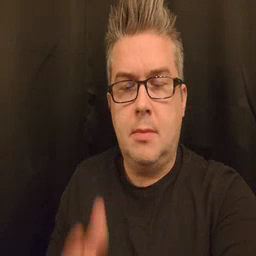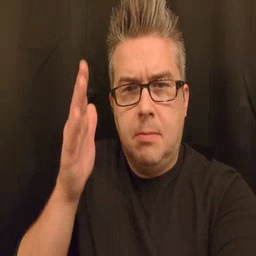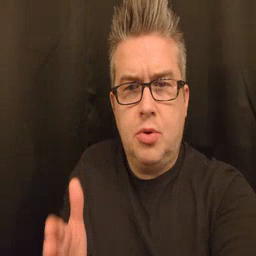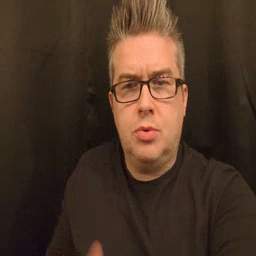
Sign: person